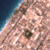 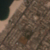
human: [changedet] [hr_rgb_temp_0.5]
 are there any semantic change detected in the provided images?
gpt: A small bay was made along the shore.